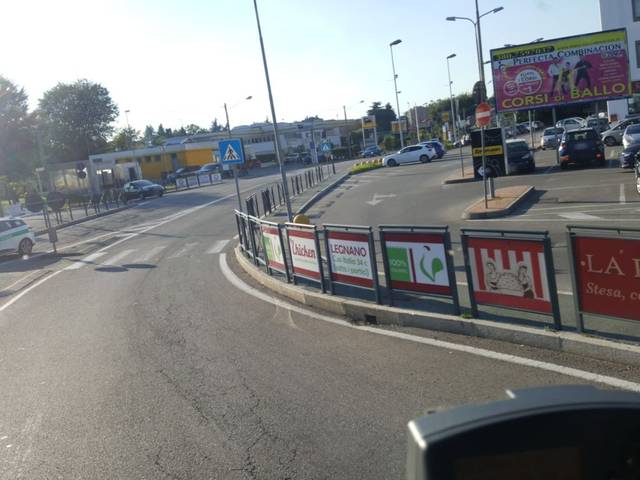
Region: Italy
Coordinates: 45.591, 8.937